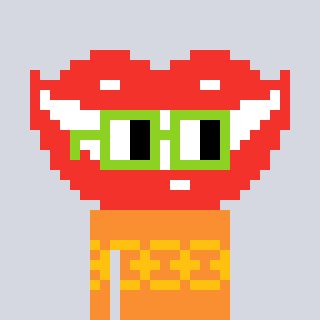
a pixel art character with square light green glasses, a smile-shaped head and a orange-colored body on a cool background